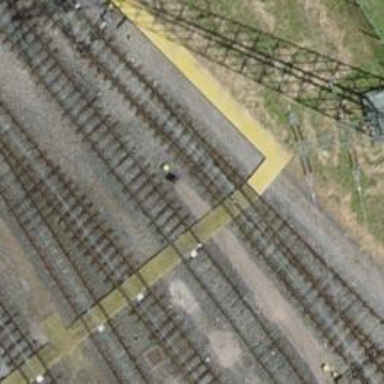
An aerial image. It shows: Railway crossing.